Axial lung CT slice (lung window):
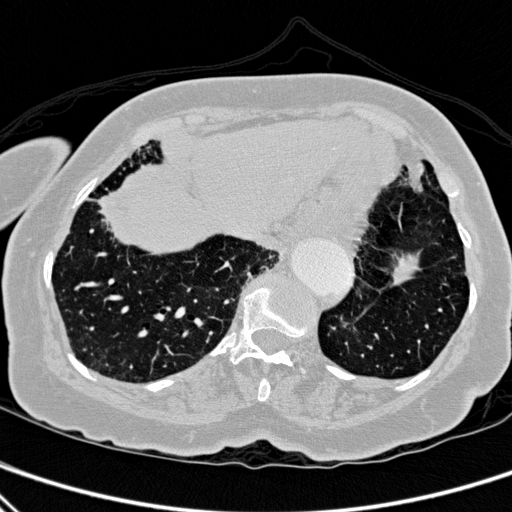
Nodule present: no